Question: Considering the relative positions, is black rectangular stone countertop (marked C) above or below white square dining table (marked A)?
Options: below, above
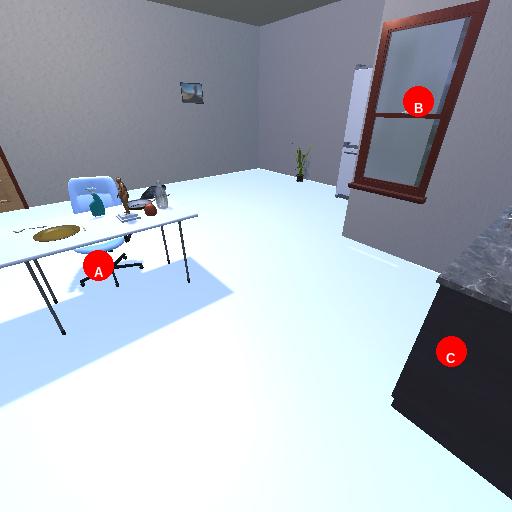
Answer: below